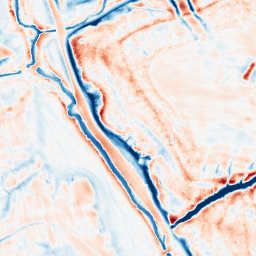
Category: edge_preserving
Decomposition family: bilateral
Decomposition parameters: d: 21
sigma_color: 150
sigma_space: 75
Upsampling method: quartic
Upsampling parameters: scale: 4
Upsampling scale: 4